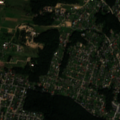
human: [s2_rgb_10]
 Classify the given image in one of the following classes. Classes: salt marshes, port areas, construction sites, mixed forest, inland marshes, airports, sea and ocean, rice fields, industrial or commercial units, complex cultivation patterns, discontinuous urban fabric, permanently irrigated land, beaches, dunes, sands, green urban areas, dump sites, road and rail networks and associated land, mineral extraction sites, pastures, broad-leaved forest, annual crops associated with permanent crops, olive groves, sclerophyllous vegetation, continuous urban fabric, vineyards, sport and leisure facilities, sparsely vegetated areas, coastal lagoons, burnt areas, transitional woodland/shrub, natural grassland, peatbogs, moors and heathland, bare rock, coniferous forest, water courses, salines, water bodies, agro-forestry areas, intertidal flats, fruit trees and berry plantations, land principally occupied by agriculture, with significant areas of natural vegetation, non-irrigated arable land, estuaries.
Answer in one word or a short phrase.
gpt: discontinuous urban fabric, complex cultivation patterns, coniferous forest, mixed forest